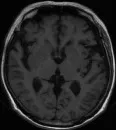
Brain MR of the patient. T1-weighted imaging.
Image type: radiology (mri)